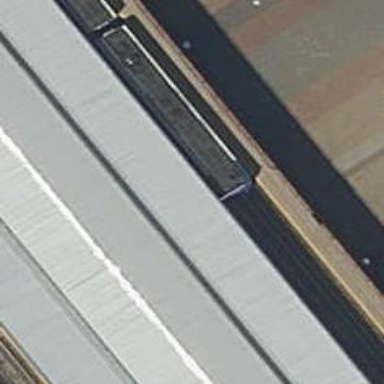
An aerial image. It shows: Platform for public transport with shelter. The platform is for railway use.